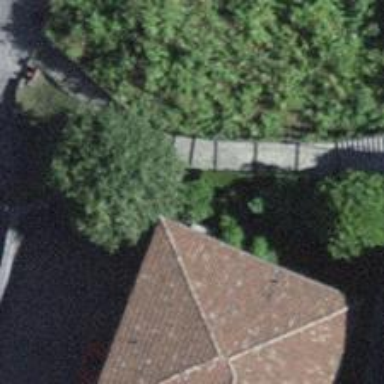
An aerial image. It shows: Set of steps on the road.